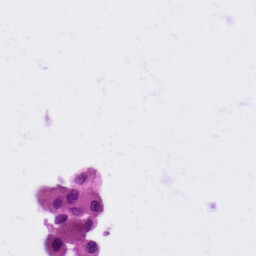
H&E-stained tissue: Lung